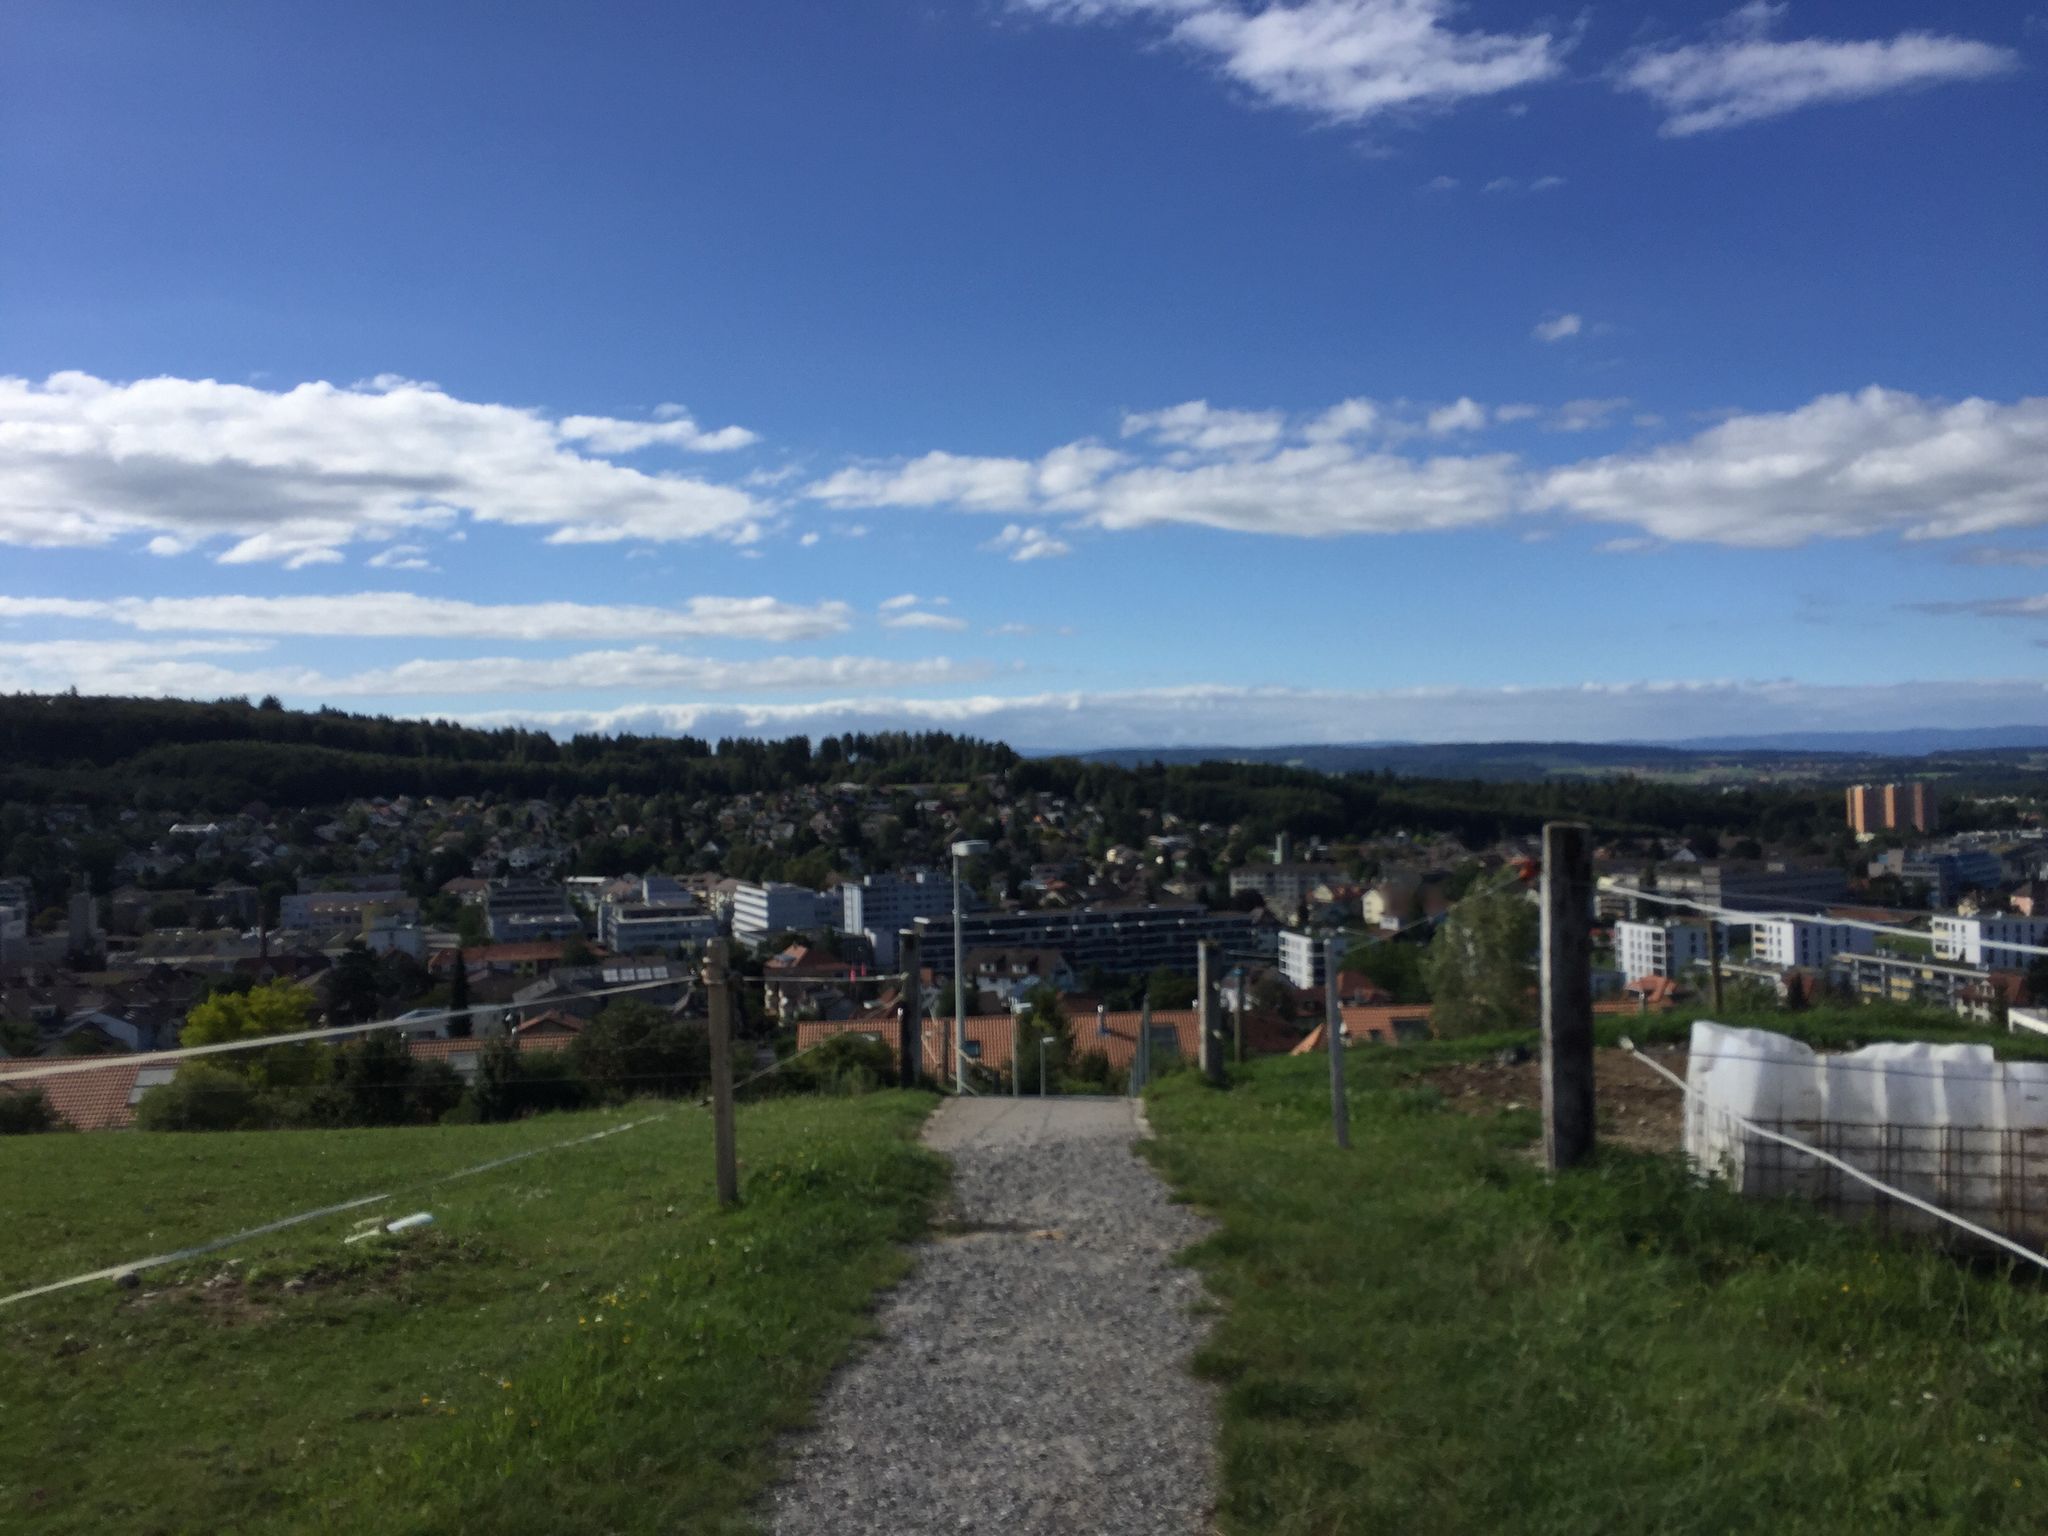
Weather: cloudy
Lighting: day
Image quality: good
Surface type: walking surface
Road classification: steps, service, path
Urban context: urban centre
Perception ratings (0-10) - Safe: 2.35, Lively: 2.6, Beautiful: 8.79, Boring: 6.85, Depressing: 7.42, Wealthy: 1.31